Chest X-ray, AP view. Patient: 49 years old, sex M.
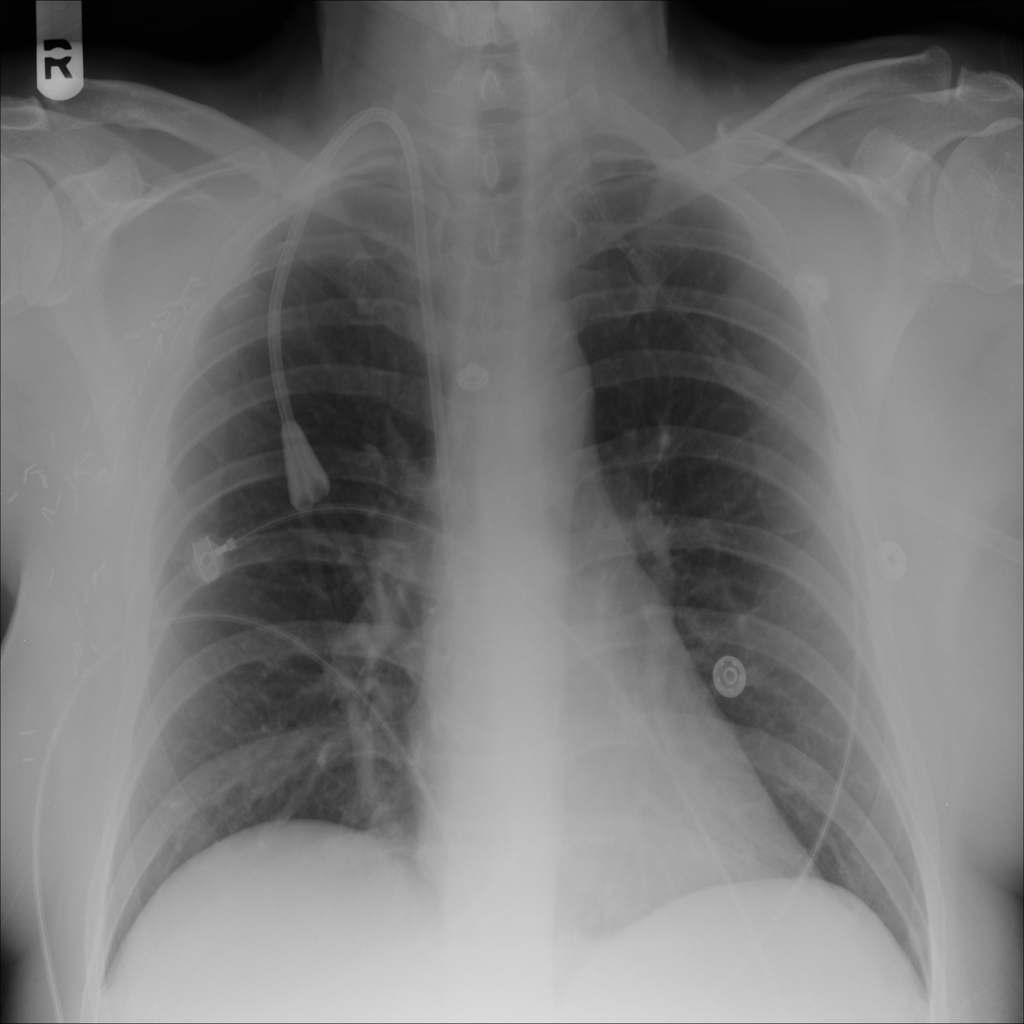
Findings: No Finding